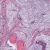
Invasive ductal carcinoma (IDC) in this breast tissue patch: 1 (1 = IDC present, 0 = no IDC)